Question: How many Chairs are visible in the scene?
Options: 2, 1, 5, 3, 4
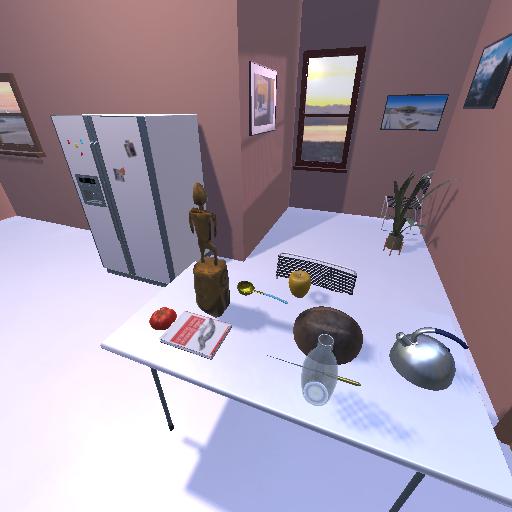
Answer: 2